Question: I converted my MVC - 3 project to MVC - 4 project by following <URL> I just created new MVC - 4 project , copy all existing controllers, views, models, contents from MVC - 3 project to newly created project. Then completed all manually conversion steps from the tutorial. Now after doing all this when i run MVC - 4 project i got this following exception page :
Can anybody please explain me how to solve this issue?

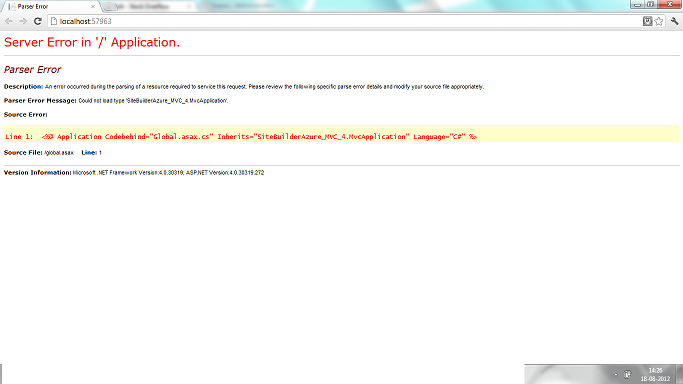
Answer: The class name in the 'inherits' attribute in the 'Global.asax' (right click view markup) should match the class name and namespace in the 'Global.asax.cs'
Right now you have
'''
<%@ Application Codebehind="Global.asax.cs"
Inherits="SiteBuilderAzure_MVC_4.MvcApplication" Language="C#" %>
'''
But I guess in your 'Global.asax.cs' you have your MvcApplication in different namespace:
'''
namespace SomeOtherNamespace
{
public class MvcApplication : System.Web.HttpApplication
{
}
}
'''
So just make sure that you use the correct MvcApplication namespace in your 'Inherits'